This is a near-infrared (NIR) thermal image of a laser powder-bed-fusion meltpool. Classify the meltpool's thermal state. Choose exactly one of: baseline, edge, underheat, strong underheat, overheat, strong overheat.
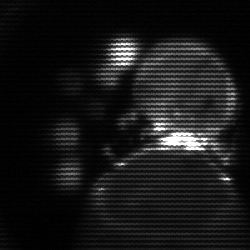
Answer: edge